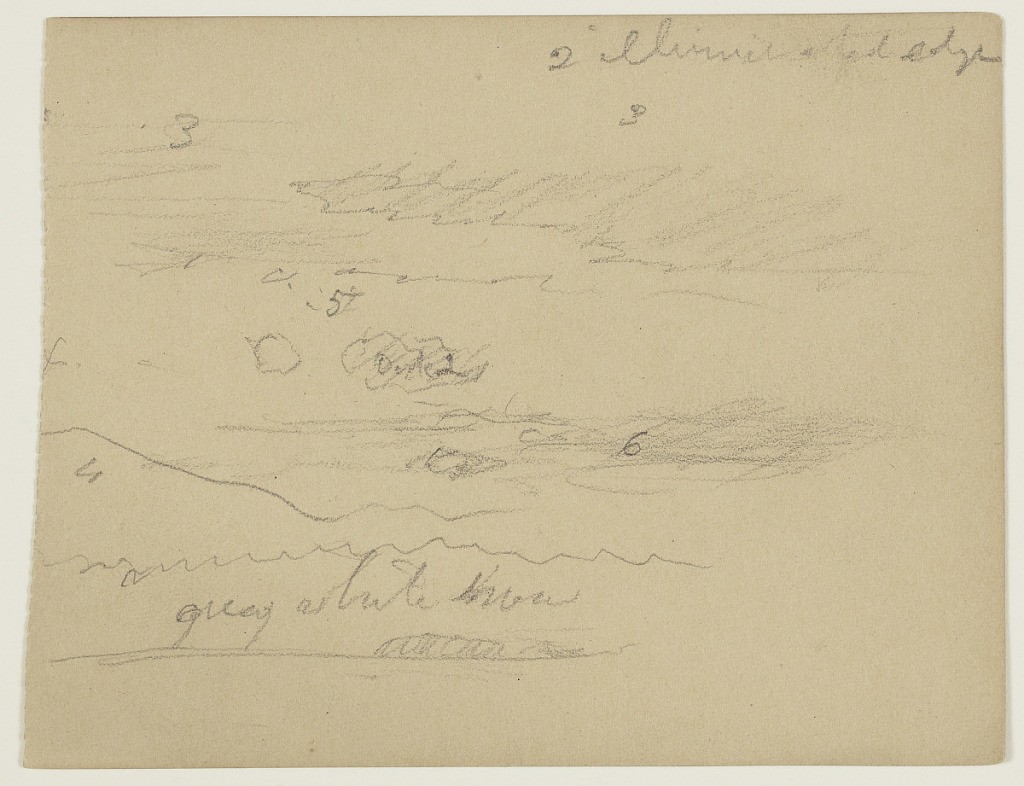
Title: Cloudy Sky over Mountains
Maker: Frederic Edwin Church, American, 1826–1900
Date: possibly 1856
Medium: Graphite on tan wove paper
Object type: Drawing
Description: Landscape sketch showing a portion of a distant mountain range--like the Adirondacks--and the vibrantly-lit clouds above it. In the middle distance, the contour of snow-covered treetops is loosely rendered. In the background, a mountain range with a large peak at left extends halfway across the composition before trailing off. Above, layers of puffy and hazy clouds are backlit by the sun.